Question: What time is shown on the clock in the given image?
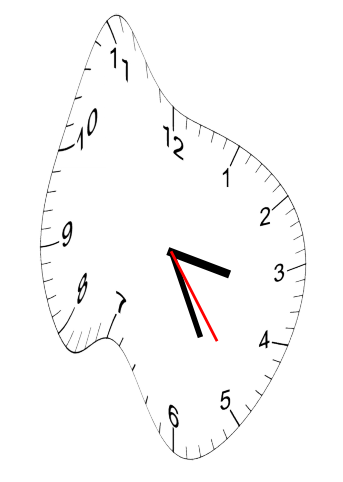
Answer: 03:25:24